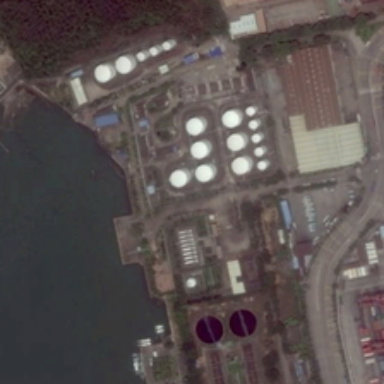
Many trees are planted near the fact .